Question: I am using console IO to read file and display it in my IDE window ( I am using Netbeanz)
'''
package javaapplication1;
import java.util.*;
import java.io.*;
public class JavaApplication1
{
public static void main(String[] args) throws FileNotFoundException
{
String data;
Scanner myscan = new Scanner(new File("foo.txt"));
while ( myscan.hasNextLine())
{
data = myscan.nextLine();
System.out.println(data);
}
myscan.close();
}
}
'''
For some reason , i cannot open the file : 'foo.txt' though i have placed it in the same folder as my application
Here is a picture of where i have placed 'foo.txt'

I get the following exception
'''
Exception in thread "main" java.io.FileNotFoundException: foo.txt (The system cannot find the file specified)
at java.io.FileInputStream.open(Native Method)
at java.io.FileInputStream.<init>(FileInputStream.java:138)
at java.util.Scanner.<init>(Scanner.java:656)
at javaapplication1.JavaApplication1.main(JavaApplication1.java:21)
'''
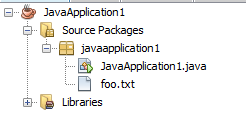
Answer: I assume the most likely cause is file not found.
When you open a file, it looks from your Working Directory.
I think for netbeans that is at the root of the project.
In such a case, the real filename is 'src/javaapplication1/foo.txt' rather than 'foo.txt'.
If you just need that file, and do not need to point to any file, you can embed it into the application and read it using an input stream.